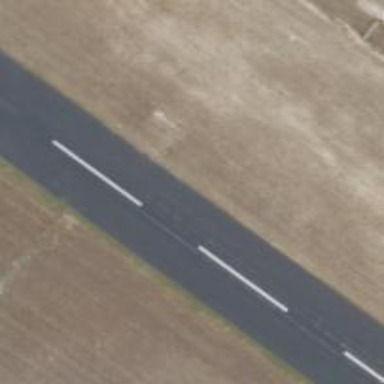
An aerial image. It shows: Runway surface made of asphalt at airport.